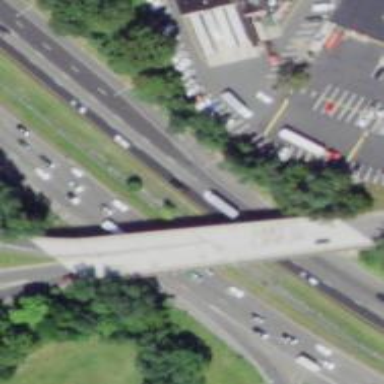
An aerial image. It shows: Primary link highway that goes over bridge.